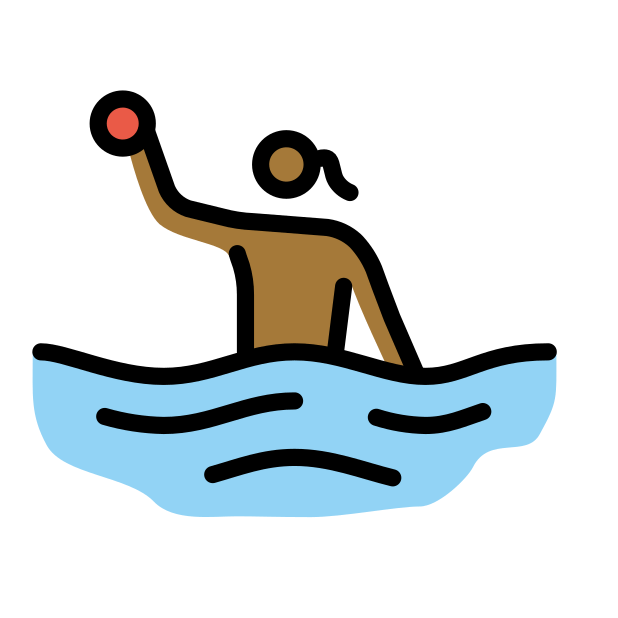
woman playing water polo: medium-dark skin tone